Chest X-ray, AP view. Patient: 64 years old, sex F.
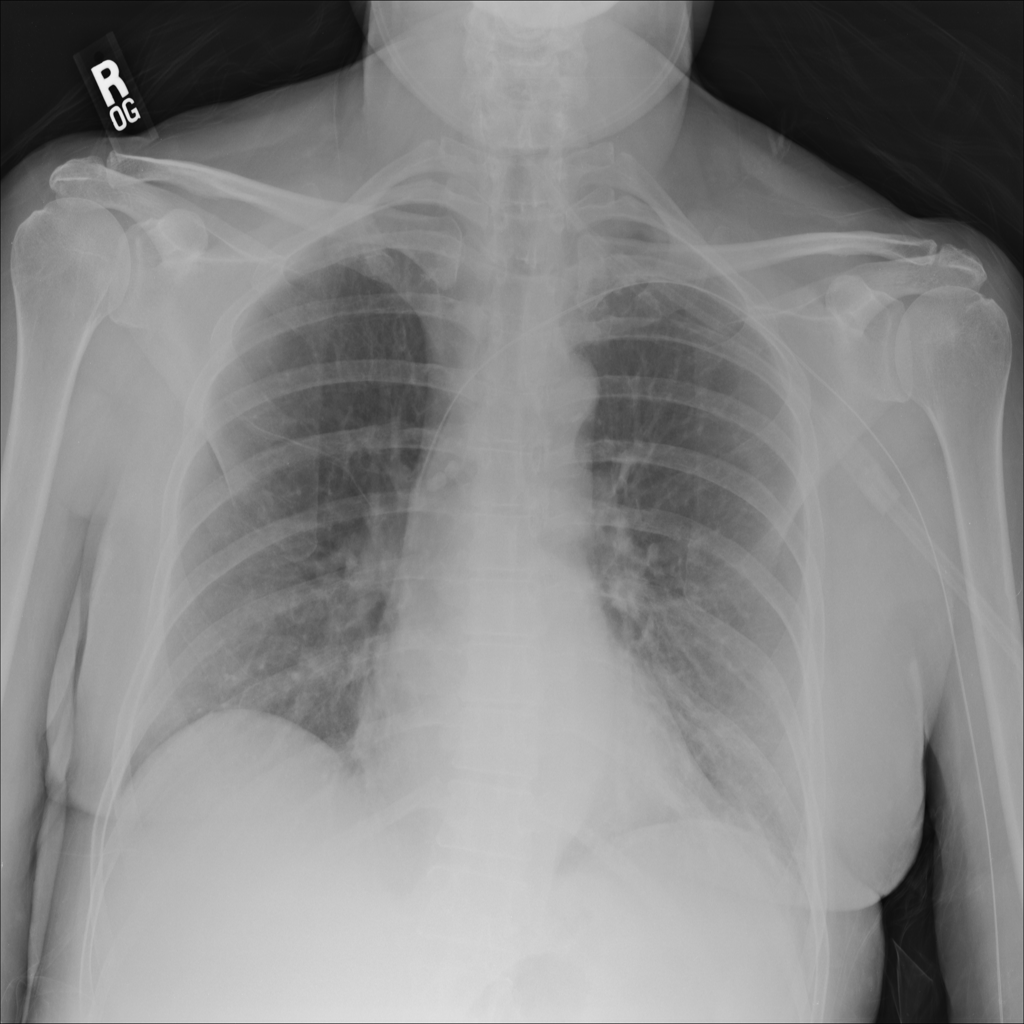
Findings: No Finding